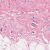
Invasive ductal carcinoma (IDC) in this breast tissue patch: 0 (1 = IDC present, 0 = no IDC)